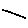
Label: line